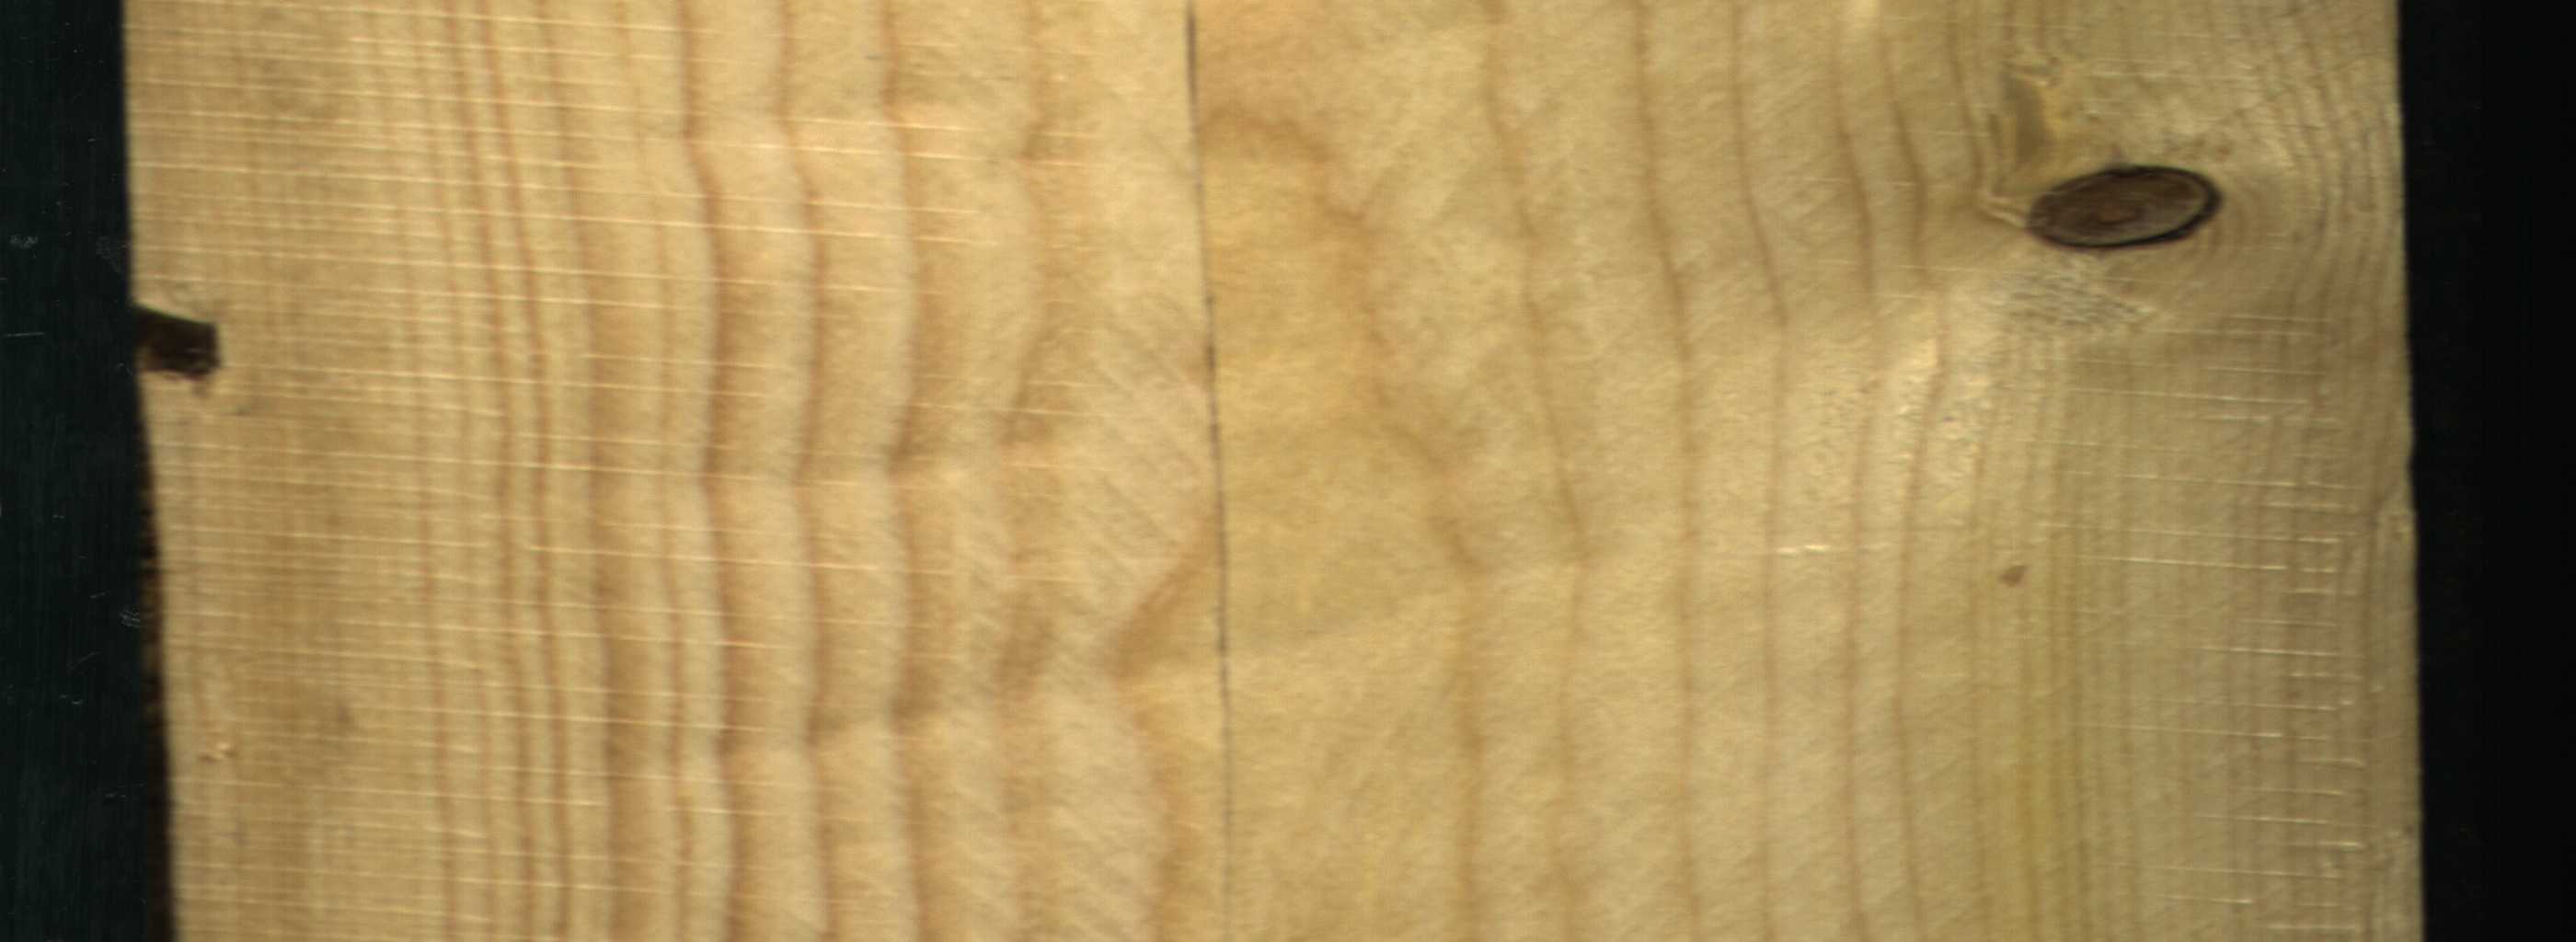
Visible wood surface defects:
Crack
Knot_missing
Dead_Knot